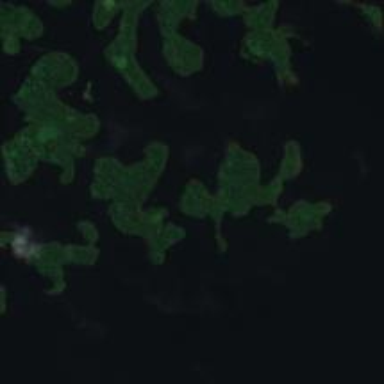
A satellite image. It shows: Islet.